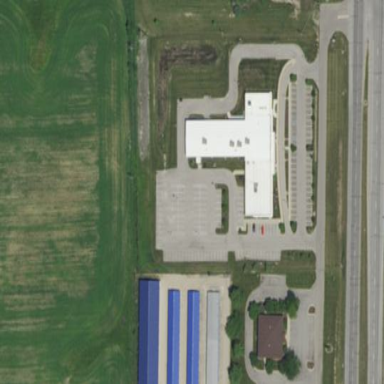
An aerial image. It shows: Parking area.